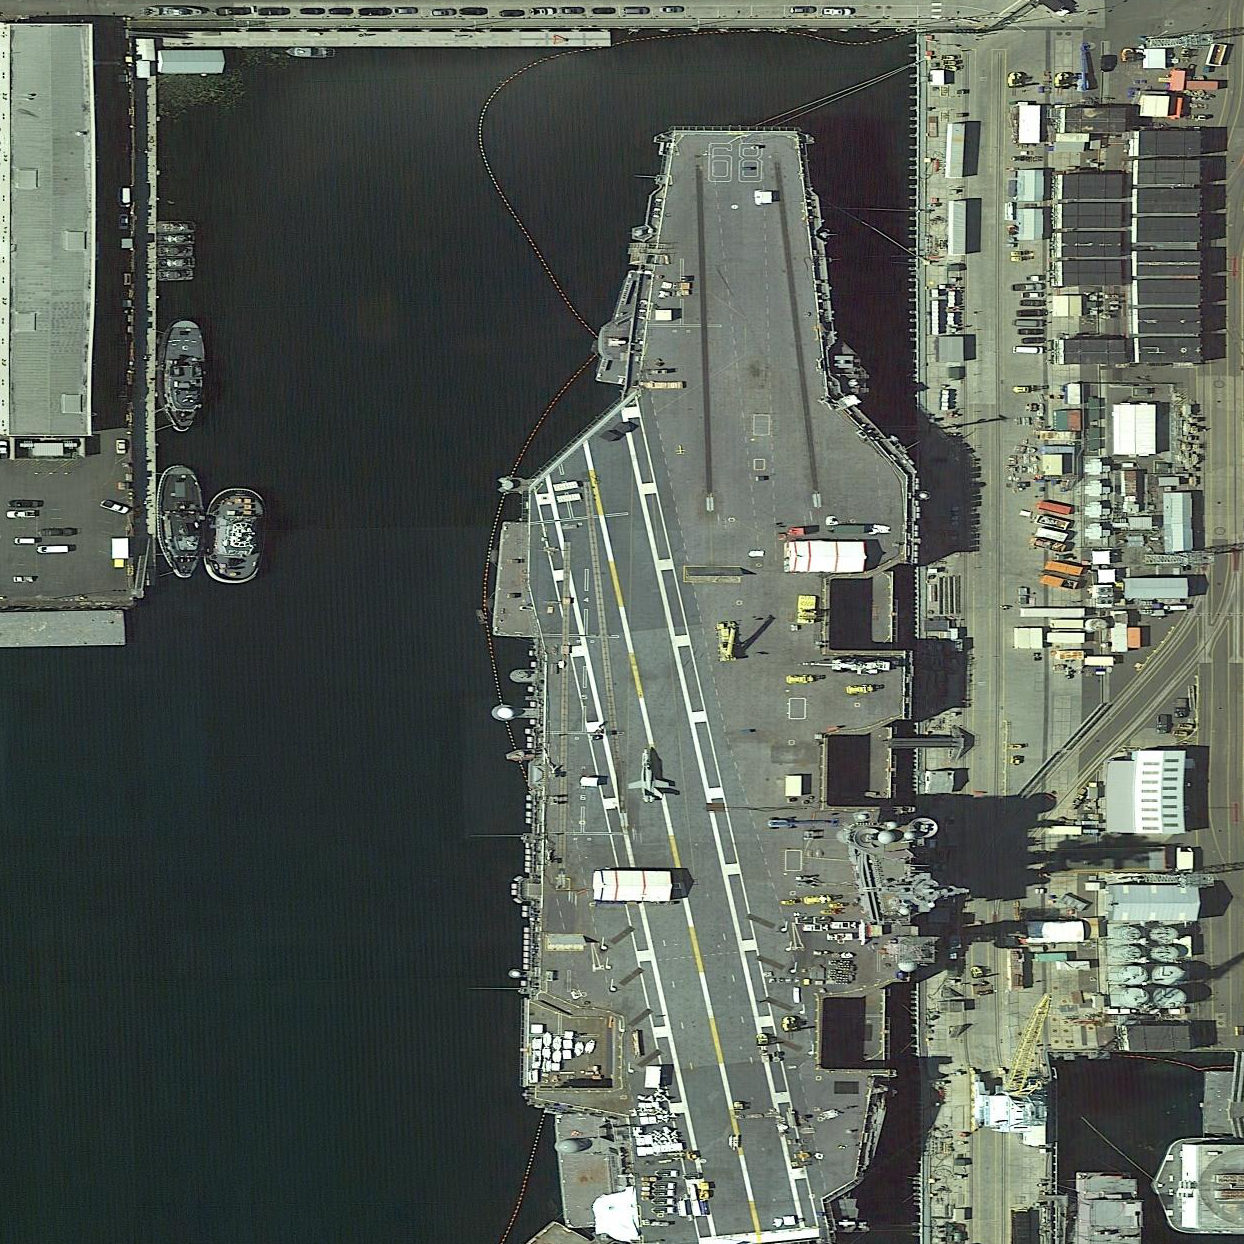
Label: aircraft_carrier